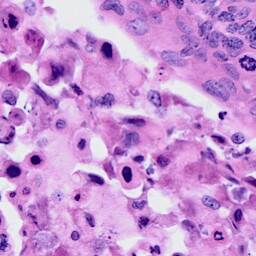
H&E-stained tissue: Cervix